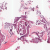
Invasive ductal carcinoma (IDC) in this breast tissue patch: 0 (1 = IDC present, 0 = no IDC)